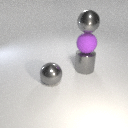
large gray metal sphere above large purple rubber sphere